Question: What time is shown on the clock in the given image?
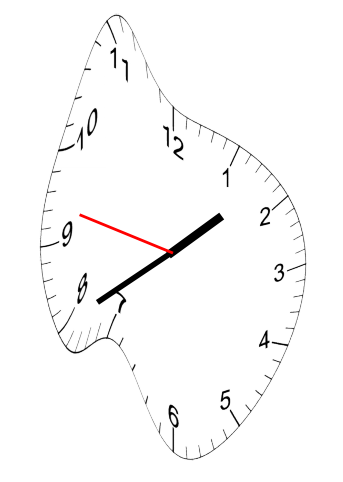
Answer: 01:39:47